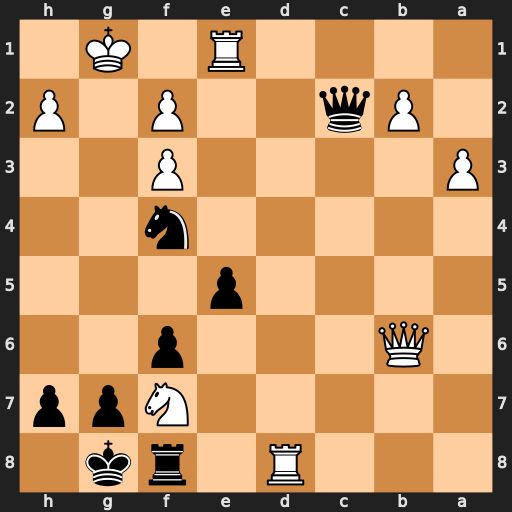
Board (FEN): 3R1rk1/5Npp/1Q3p2/4p3/5n2/P4P2/1Pq2P1P/4R1K1
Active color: b
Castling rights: -
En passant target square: -
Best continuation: Qg6+ Ng5 Qxg5+ Kf1 Qg2#